Field crop: maize
Growth stage: 1
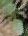
Species: datura